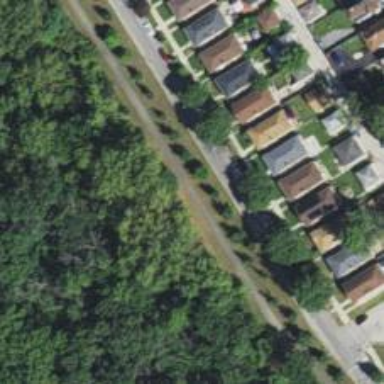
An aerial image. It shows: Abandoned railway path with excellent trail visibility.